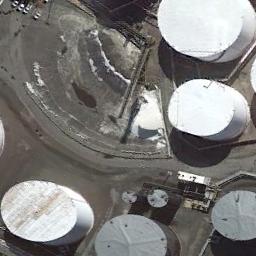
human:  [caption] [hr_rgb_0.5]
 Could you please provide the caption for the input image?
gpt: There is an open space beside the storage tank .

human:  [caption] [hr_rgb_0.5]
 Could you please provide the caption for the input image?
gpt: About half of the storage tanks on this open lot have their lids open .

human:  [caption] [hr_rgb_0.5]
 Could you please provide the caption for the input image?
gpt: There are several neatly arranged large oil storage tanks in the factory .

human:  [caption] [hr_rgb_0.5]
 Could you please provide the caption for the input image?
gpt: There are some white and black storage tanks on the bare land .

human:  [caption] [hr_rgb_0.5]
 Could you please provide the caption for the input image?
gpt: There are several storage tanks of different sizes .